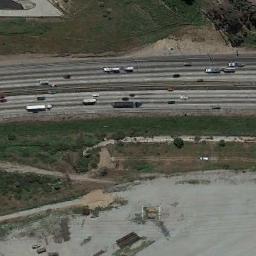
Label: freeway